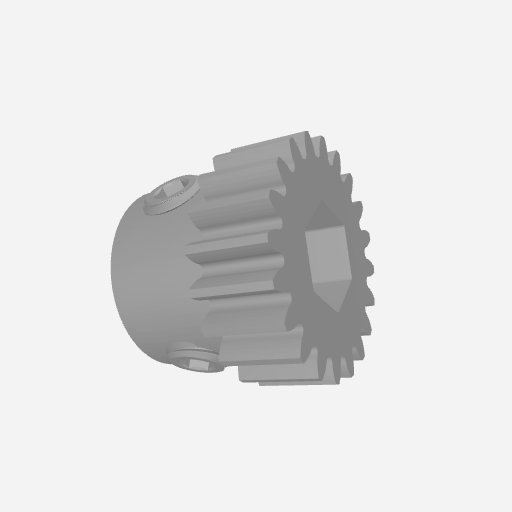
Part: PinionGear8RID20T